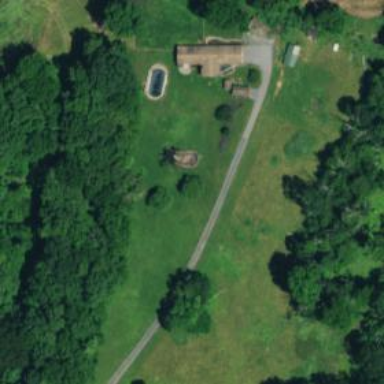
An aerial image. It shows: Driveway leading to service road.